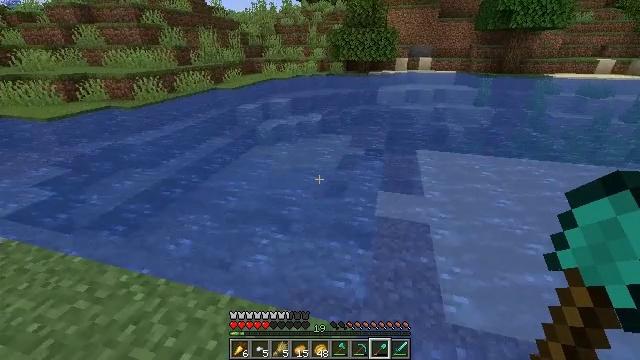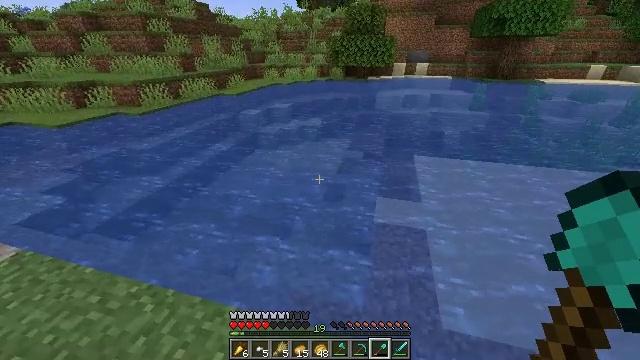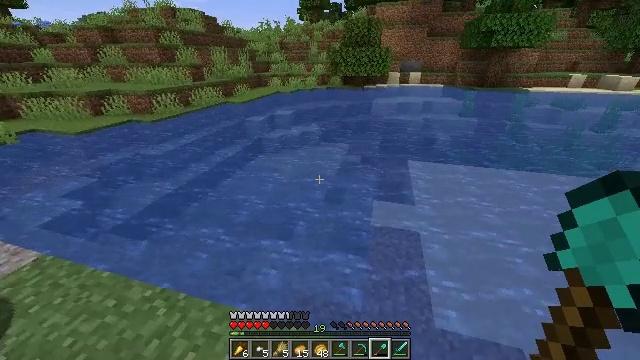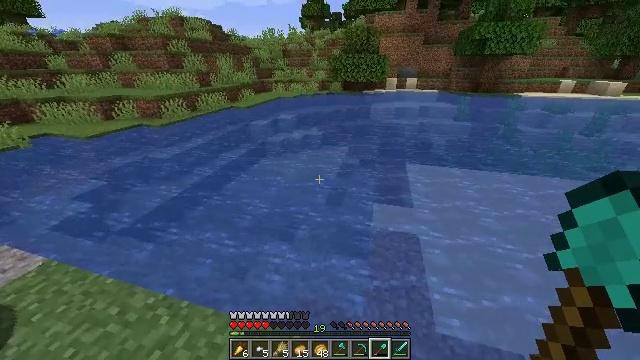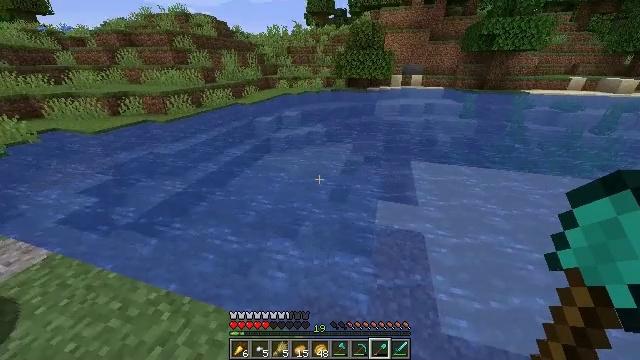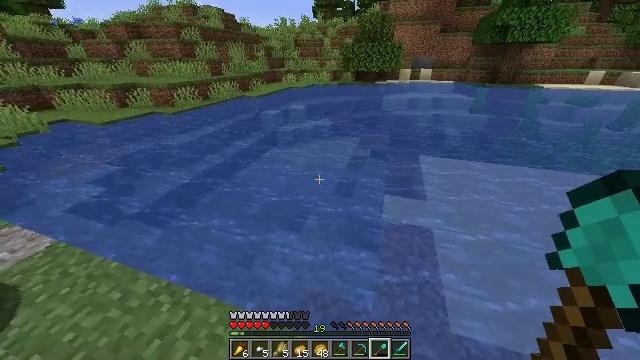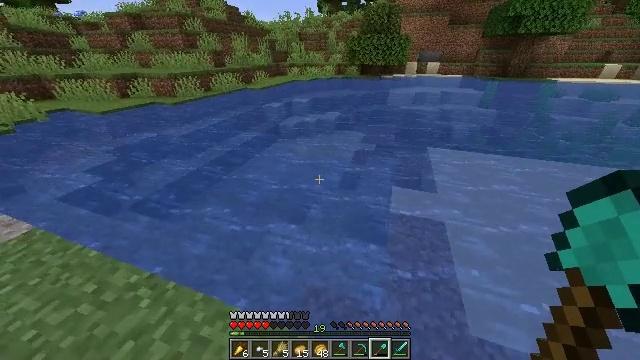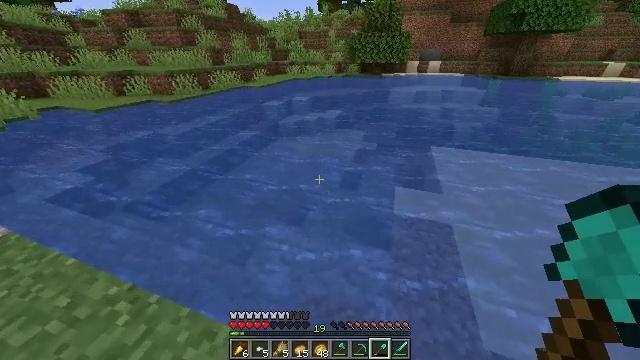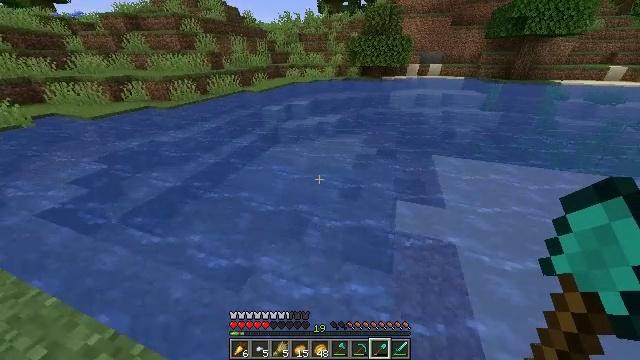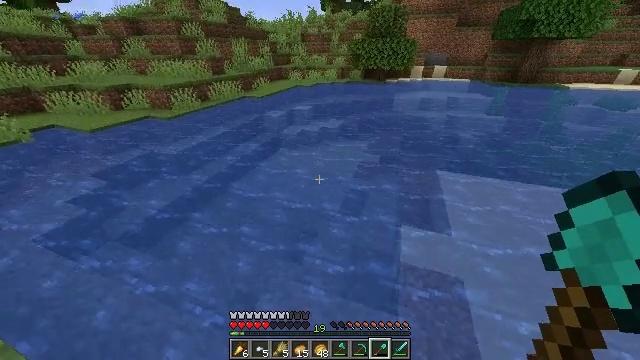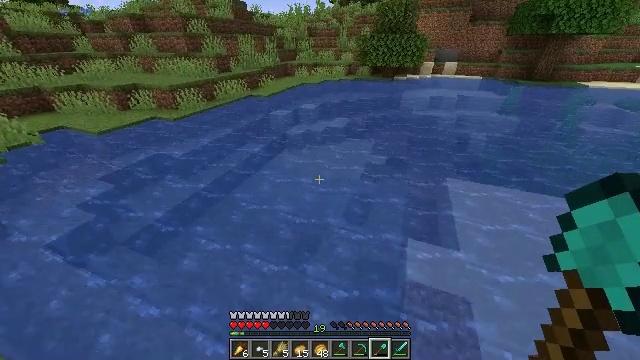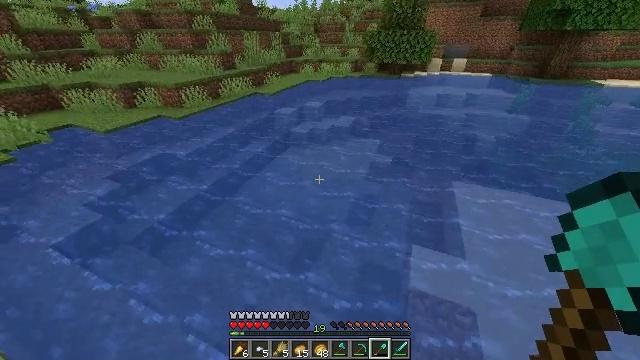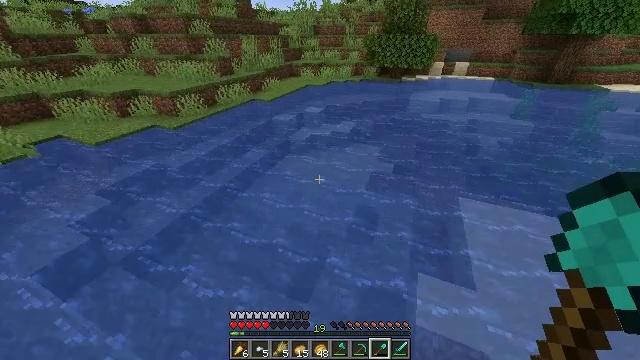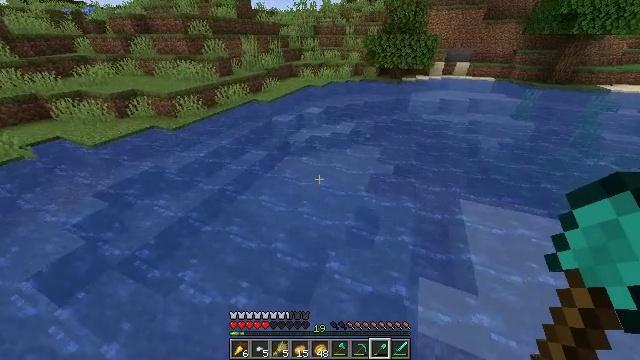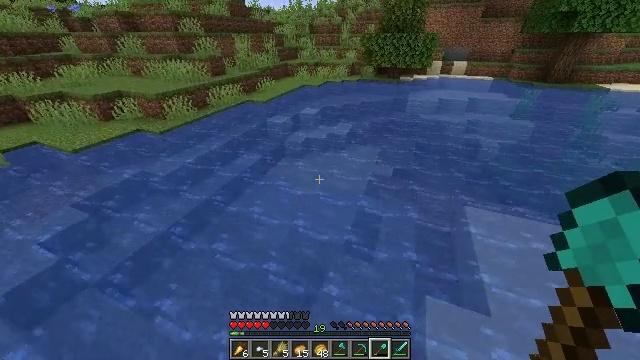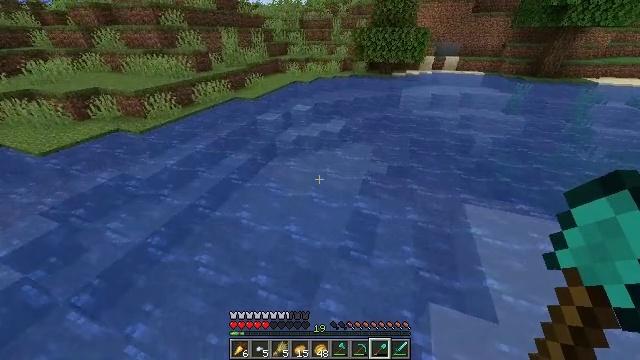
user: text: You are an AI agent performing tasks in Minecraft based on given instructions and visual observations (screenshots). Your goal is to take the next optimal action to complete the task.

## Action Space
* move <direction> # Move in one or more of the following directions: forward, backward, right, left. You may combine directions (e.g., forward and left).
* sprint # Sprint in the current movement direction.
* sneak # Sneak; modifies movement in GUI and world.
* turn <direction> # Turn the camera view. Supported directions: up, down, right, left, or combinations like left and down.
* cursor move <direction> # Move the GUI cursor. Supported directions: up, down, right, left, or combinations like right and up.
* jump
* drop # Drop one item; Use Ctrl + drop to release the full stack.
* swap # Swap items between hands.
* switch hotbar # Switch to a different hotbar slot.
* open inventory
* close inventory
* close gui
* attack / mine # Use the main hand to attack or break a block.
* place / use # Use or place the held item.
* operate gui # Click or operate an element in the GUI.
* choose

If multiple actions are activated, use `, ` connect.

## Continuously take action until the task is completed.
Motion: motion action
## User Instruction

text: Break the clay block to collect it.
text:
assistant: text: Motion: move forward, sprint, jump
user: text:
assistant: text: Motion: move forward, sprint, jump
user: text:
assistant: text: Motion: move forward, jump
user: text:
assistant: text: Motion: move forward, turn left, jump
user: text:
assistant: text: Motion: move forward, turn left and down, jump
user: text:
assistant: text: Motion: move forward, sprint, turn left, jump
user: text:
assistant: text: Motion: move forward, sprint, jump
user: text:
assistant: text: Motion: move forward, sprint, jump
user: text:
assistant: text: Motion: move forward, sprint, jump
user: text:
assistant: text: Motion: move forward, turn left and down, jump
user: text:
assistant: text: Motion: move forward, turn left and down, jump
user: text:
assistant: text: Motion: move forward, jump
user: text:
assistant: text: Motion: move forward, jump
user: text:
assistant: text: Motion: move forward, jump
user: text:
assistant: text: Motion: move forward, turn right, jump
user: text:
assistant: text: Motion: move forward, jump
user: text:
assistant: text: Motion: move forward, jump
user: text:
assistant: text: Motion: move forward, jump
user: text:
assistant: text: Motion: move forward, sprint, jump
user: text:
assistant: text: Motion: move forward, sprint, jump
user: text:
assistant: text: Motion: move forward, sprint, turn right, jump
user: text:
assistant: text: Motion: move forward, jump
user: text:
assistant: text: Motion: move forward, jump
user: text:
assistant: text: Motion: move forward, turn right and down, jump
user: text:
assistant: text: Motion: move forward, turn right and down, jump
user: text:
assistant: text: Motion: move forward, turn right and down, jump
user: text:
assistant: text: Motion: move forward, sprint, turn right and down, jump
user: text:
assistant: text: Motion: move forward, sprint, turn right, jump
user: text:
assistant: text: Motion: move forward, sprint, jump
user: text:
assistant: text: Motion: move forward, sprint, jump